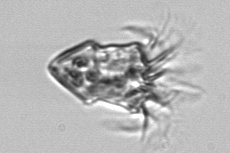
Label: Strombidium_inclinatum